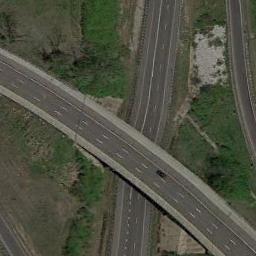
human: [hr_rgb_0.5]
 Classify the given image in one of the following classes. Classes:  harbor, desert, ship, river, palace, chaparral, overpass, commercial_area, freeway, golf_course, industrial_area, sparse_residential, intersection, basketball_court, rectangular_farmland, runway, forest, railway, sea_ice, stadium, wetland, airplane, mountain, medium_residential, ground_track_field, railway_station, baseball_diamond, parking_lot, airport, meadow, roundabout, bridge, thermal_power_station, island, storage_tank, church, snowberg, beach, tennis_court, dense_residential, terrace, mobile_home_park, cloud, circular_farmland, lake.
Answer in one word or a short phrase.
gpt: overpass